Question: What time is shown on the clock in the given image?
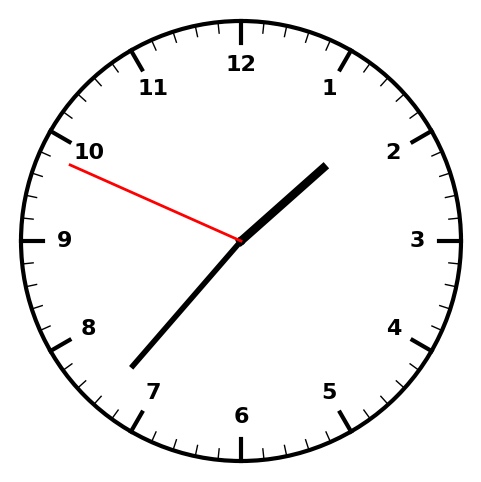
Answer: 01:36:49